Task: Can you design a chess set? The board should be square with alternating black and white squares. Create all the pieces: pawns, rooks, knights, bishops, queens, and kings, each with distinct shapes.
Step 490:
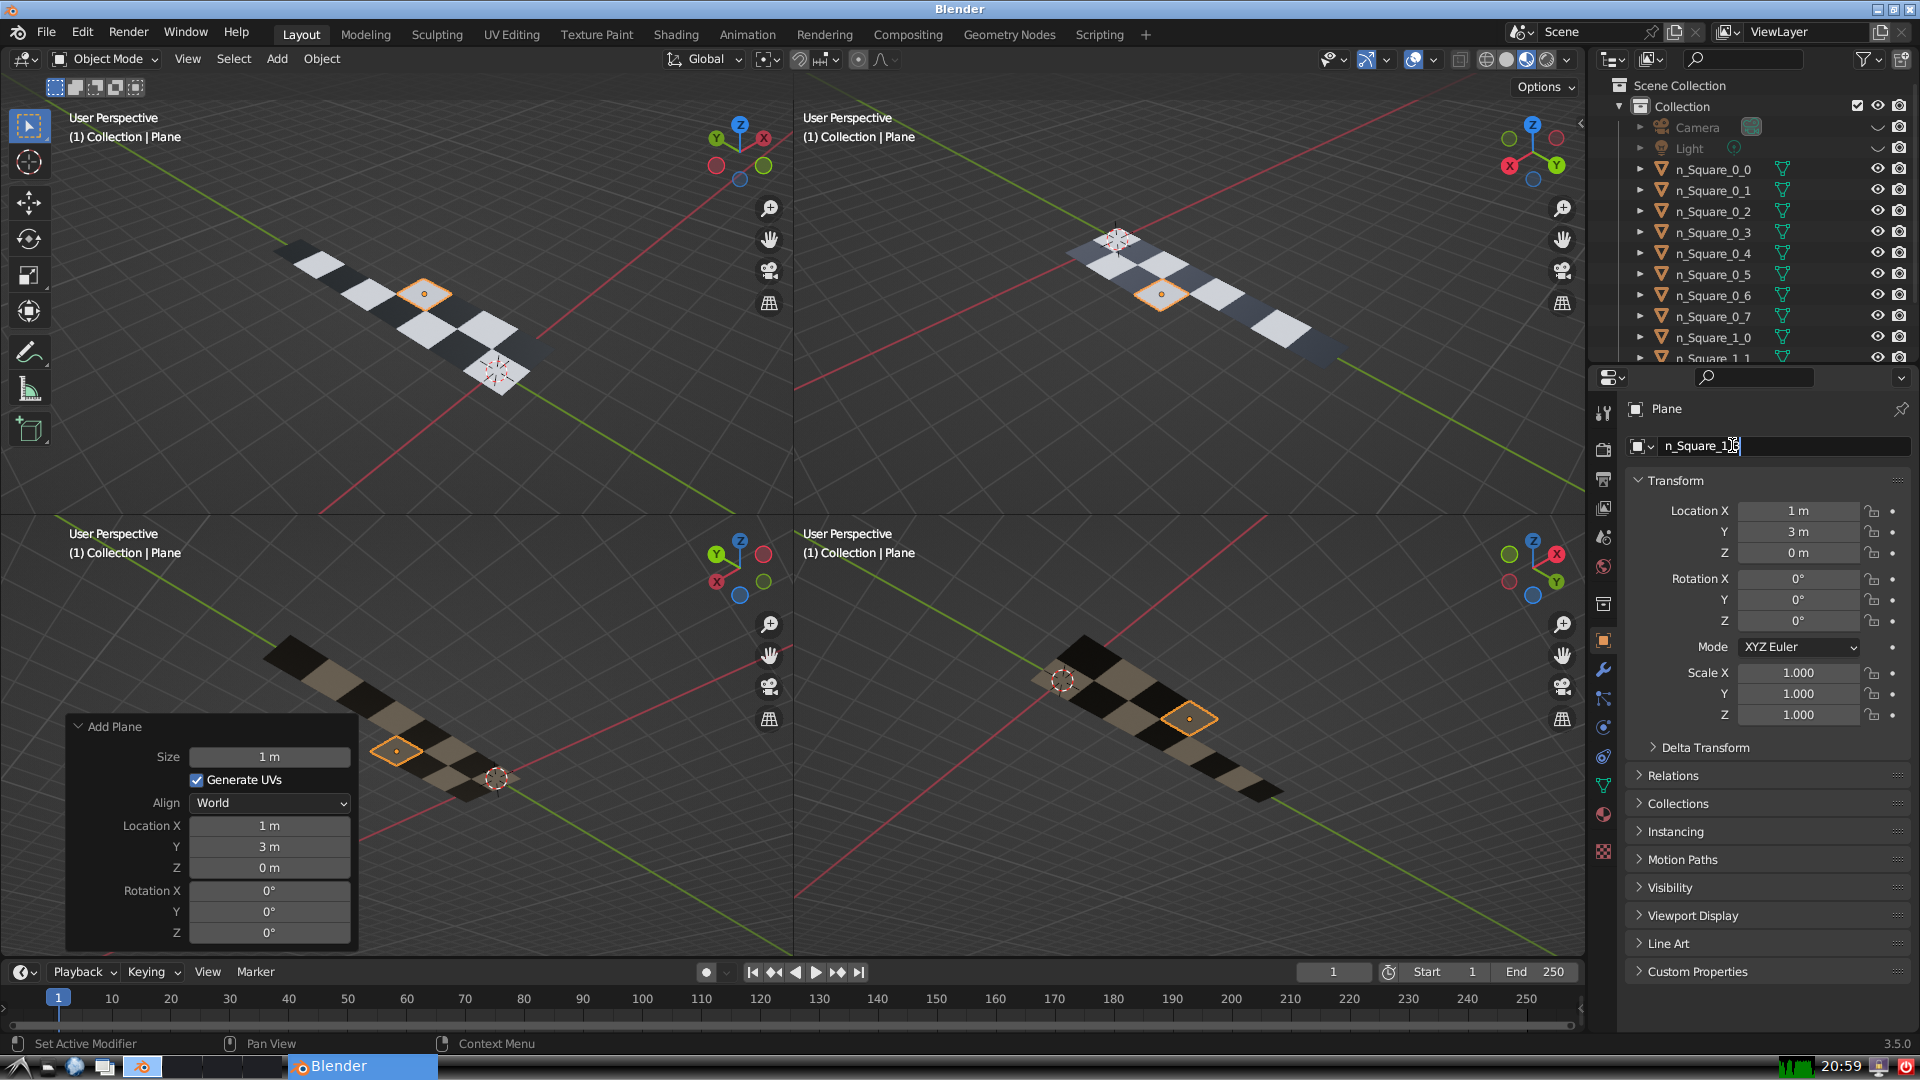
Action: {"key_press": ['Return']}